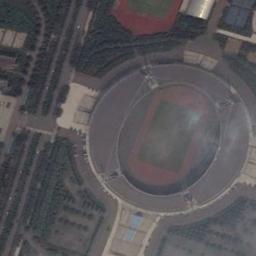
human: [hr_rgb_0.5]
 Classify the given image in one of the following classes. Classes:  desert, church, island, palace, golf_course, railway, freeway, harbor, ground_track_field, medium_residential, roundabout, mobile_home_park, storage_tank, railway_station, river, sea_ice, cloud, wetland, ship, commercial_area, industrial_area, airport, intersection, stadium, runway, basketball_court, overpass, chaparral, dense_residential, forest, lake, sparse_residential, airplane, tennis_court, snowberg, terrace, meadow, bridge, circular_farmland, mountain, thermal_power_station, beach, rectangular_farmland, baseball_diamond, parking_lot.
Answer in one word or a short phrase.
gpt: stadium